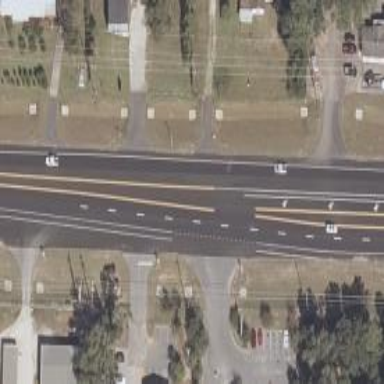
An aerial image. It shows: Primary link road with asphalt surface.